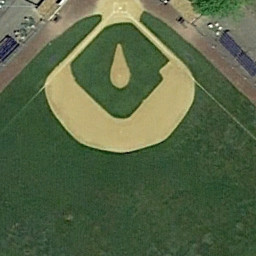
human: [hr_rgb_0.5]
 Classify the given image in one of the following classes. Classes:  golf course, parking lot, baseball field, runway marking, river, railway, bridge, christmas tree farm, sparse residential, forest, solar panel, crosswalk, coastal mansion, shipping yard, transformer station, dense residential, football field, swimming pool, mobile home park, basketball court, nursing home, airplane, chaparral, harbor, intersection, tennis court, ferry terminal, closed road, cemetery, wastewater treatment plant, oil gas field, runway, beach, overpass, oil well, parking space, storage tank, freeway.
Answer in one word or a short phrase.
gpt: baseball field